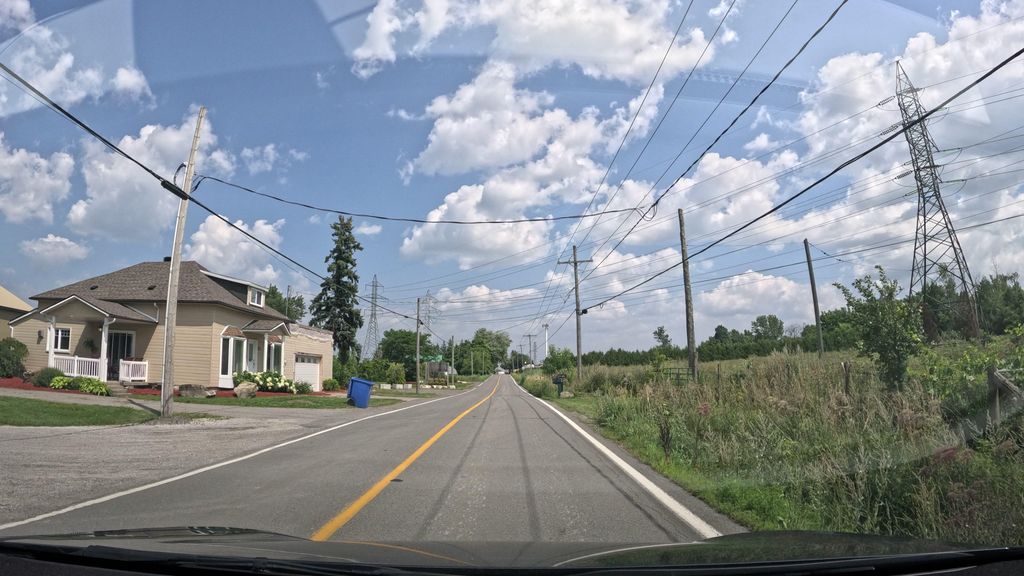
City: montreal